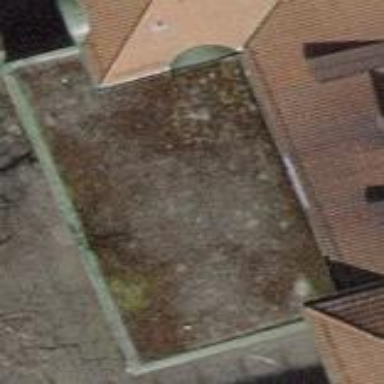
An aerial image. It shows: View of roof of building.